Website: crate-barrel
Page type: address-validator
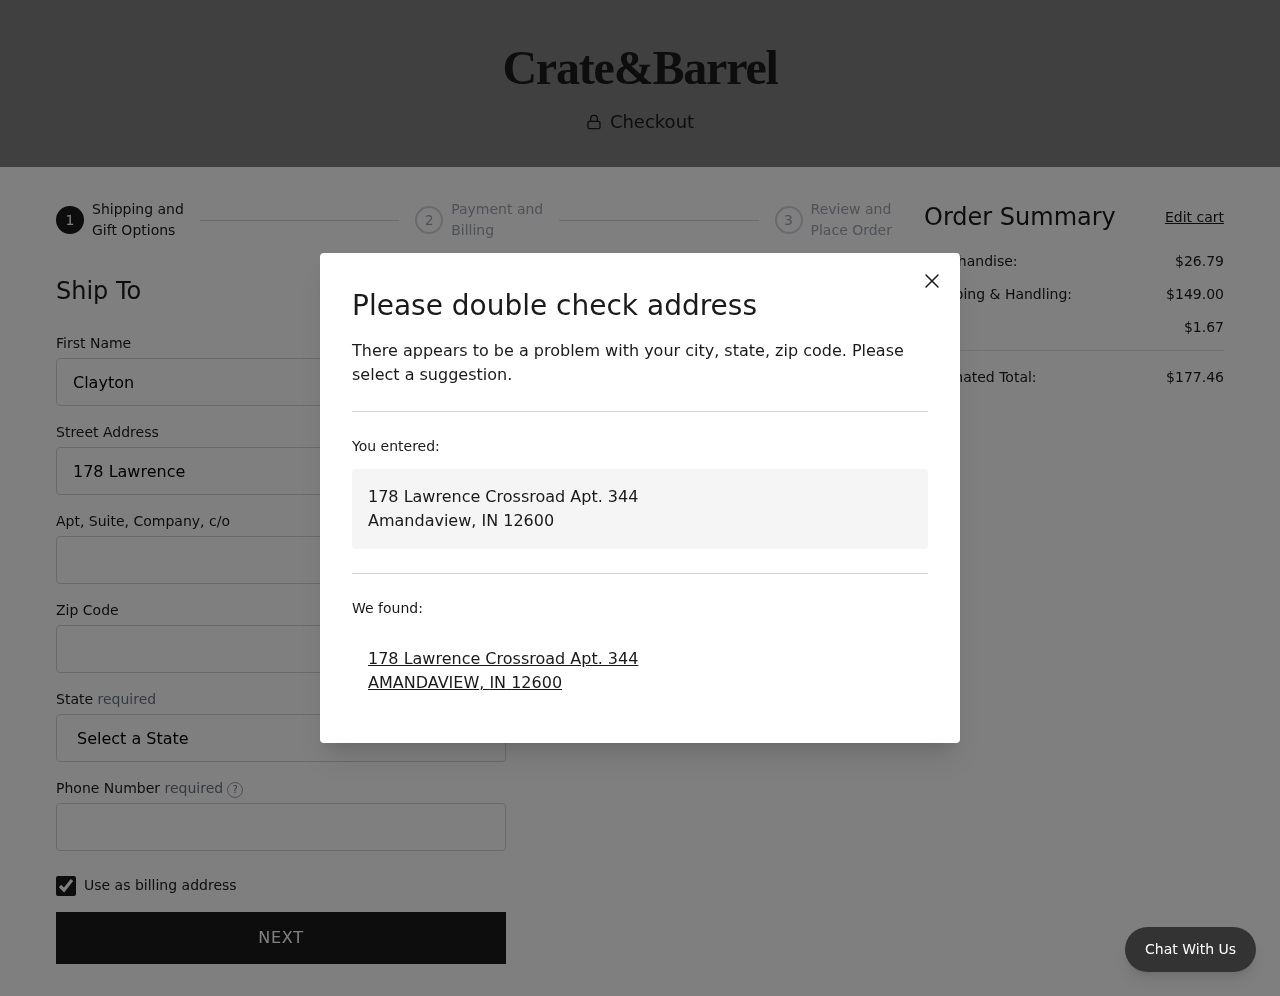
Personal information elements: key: PII_CITY
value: Amandaview
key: PII_CITY
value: AMANDAVIEW
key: PII_FIRSTNAME
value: Clayton
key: PII_PHONE
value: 7032306749
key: PII_POSTCODE
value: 12600
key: PII_STATE
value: Indiana
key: PII_STATE_ABBR
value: IN
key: PII_STREET
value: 178 Lawrence Crossroad Apt. 344
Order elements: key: ORDER_SUBTOTAL
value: $26.79
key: ORDER_SHIPPING_COST
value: $149.00
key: ORDER_TAX
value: $1.67
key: ORDER_TOTAL
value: $177.46